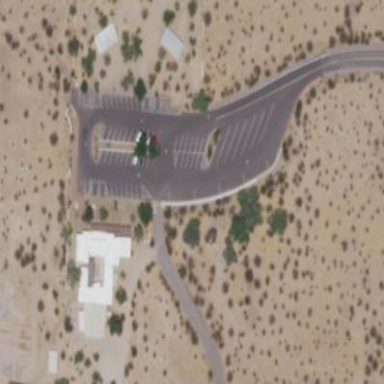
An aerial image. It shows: Parking area with surface parking available. Accommodates caravans.